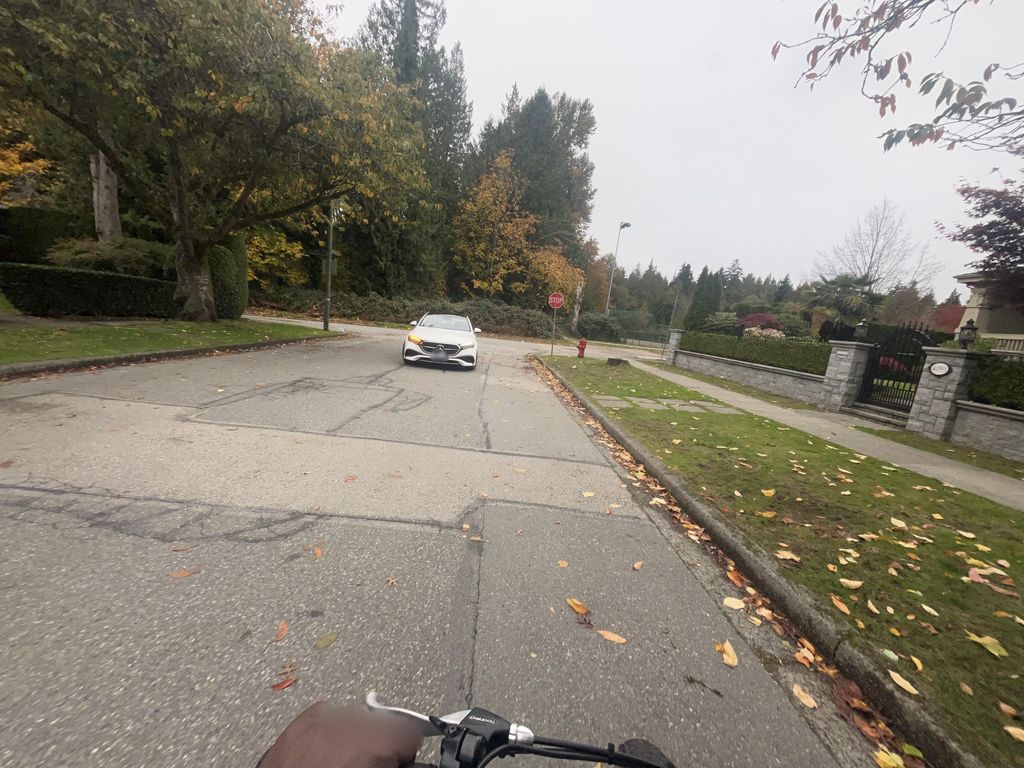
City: vancouver